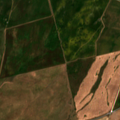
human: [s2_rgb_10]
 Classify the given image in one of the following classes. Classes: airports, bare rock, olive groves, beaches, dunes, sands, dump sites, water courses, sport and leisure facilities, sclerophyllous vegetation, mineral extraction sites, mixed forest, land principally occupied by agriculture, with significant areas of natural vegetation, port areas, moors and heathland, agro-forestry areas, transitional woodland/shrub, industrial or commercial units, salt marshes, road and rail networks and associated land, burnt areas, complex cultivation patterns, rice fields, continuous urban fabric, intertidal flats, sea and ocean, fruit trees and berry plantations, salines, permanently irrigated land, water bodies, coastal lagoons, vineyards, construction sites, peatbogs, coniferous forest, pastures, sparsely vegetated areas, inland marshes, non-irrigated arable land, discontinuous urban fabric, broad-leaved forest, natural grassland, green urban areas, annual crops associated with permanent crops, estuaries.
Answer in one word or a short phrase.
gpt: continuous urban fabric